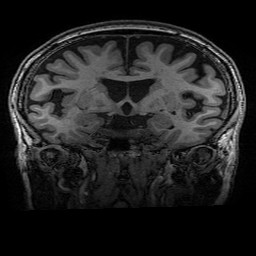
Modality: T1w
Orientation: sagittal
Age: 69
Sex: female
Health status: healthy
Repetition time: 2.53 s
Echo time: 0.0034 s